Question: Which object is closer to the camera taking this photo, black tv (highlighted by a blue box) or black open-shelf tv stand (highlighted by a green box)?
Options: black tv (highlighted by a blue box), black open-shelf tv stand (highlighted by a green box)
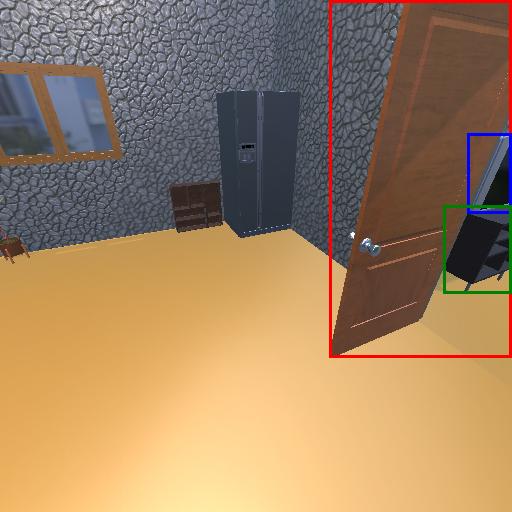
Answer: black tv (highlighted by a blue box)